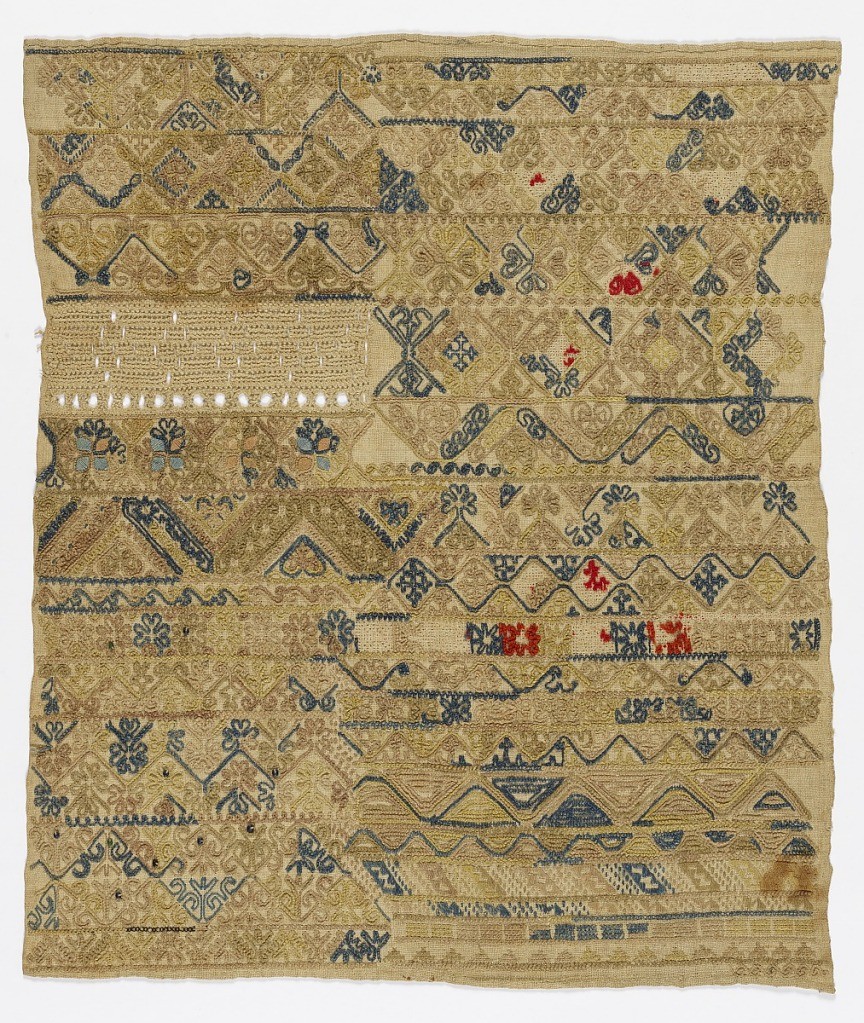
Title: Sampler
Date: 18th century
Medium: linen, silk and wool embroidery with glass beads on linen foundation Technique: embroidered on plain weave
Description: Sampler showing examples of many different geometric borders plus openwork, in yellow, tan, blue and red on a natural linen ground.